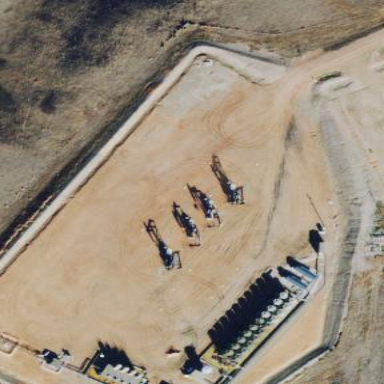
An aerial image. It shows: Industrial area dedicated to fracking.